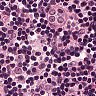
Metastatic tissue present: no